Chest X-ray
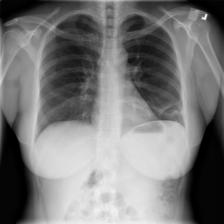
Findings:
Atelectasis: negative
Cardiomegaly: negative
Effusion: negative
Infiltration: positive
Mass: negative
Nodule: negative
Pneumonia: negative
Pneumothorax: negative
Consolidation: negative
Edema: negative
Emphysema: negative
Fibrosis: negative
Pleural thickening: negative
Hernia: negative